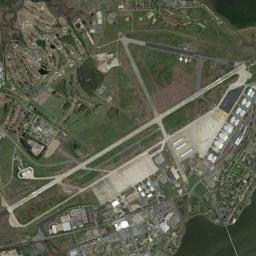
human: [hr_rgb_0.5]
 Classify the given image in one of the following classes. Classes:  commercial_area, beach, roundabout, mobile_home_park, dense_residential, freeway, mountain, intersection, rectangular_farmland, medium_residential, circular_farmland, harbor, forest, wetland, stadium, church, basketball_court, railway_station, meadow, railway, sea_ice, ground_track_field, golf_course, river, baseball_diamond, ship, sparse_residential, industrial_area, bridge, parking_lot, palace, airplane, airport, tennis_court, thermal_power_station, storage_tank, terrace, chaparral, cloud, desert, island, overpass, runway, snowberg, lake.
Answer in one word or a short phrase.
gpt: airport